Field crop: maize
Growth stage: 2
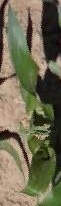
Species: maize